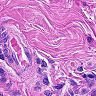
Metastatic tissue present: no